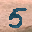
Label: 5